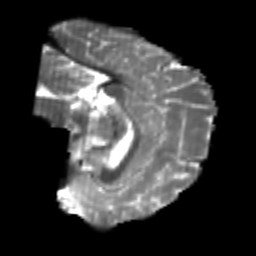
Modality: T2w
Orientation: sagittal
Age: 22
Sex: male
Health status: healthy
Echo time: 0.074 s